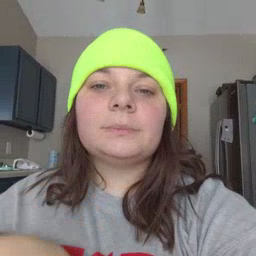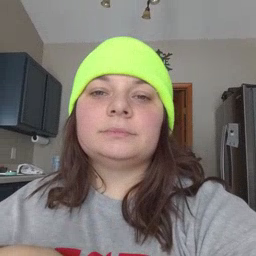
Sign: home